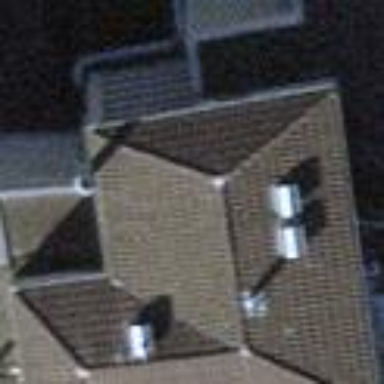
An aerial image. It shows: Building with hipped roof colored rosy brown.